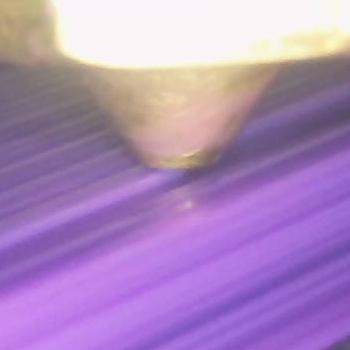
Flow rate: 69%